【题型】选择题　【知识点】平面几何　【难度】easy
如图, 下列说理正确的是( )

A. 由 $AB // CD$, 得 $\angle 1 = \angle D$, 理由是同位角相等, 两直线平行

B. 由 $\angle 3 = \angle 4$, 得 $AB // CD$, 理由是同位角相等, 两直线平行

C. 由 $AB // CD$, 得 $\angle 3 = \angle 4$, 理由是两直线平行, 内错角相等

D. 由 $\angle 1 = \angle 2$, 得 $AB // CD$, 理由是同位角相等, 两直线平行
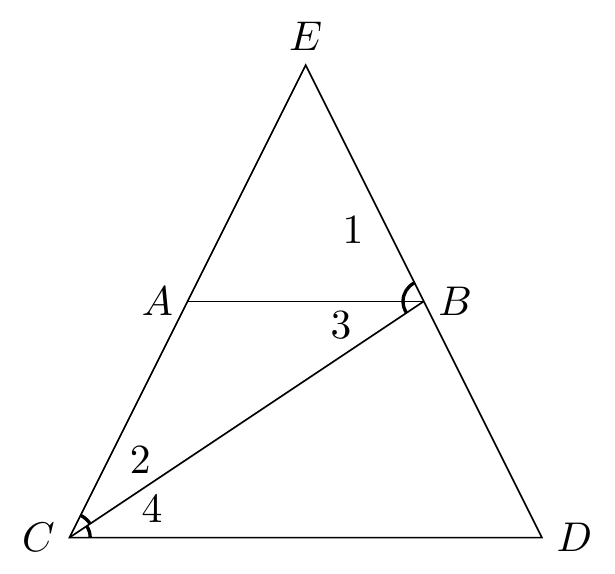
【解答】
解：由 $AB // CD$, 得 $\angle 1 = \angle D$, 理由是两直线平行, 同位角相等；故 A 选项错误；

由 $\angle 3 = \angle 4$, 得 $AB // CD$, 理由是内错角相等, 两直线平行, 故 B 选项错误；

由 $AB // CD$, 得 $\angle 3 = \angle 4$, 理由是两直线平行, 内错角相等, 故 C 选项正确；

由 $\angle 1 = \angle 2$, 得不到 $AB // CD$, 故 D 选项错误；

故选：C。